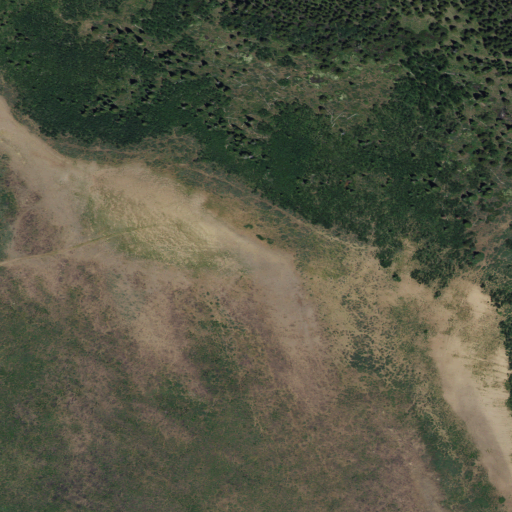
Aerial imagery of mountain in Idaho named Trapper Peak containing grassland, shrub, evergreen forest, and mixed forest